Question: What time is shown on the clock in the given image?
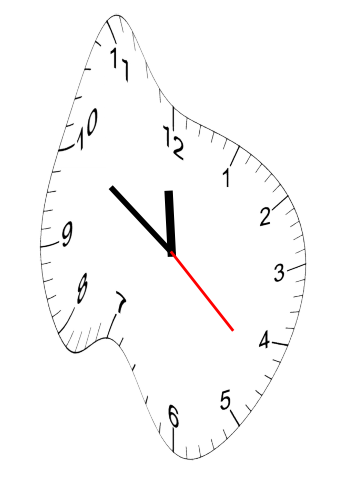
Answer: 11:50:22